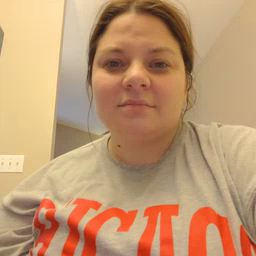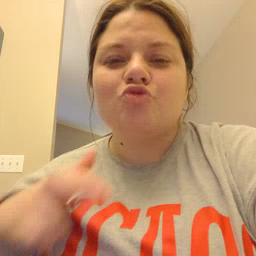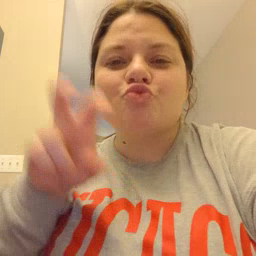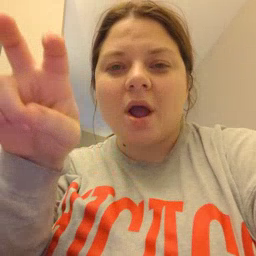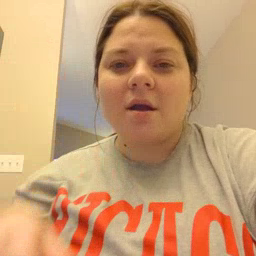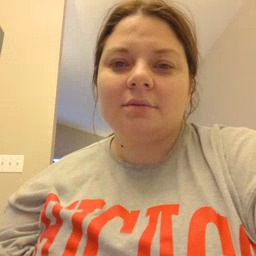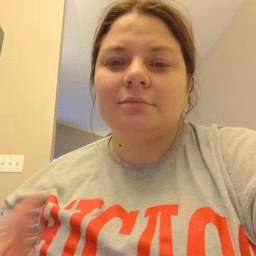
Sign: ride